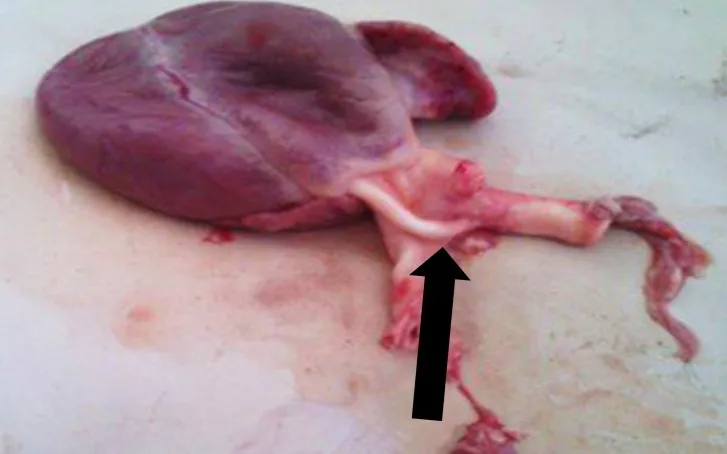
Patent ductus arteriosus (black arrow) with a diameter of 0.25 cm and 1.10 cm in length adjoining the descending aorta and pulmonary artery.
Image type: medical_photograph (other_medical_photograph)